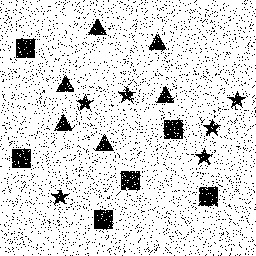
Squares: 6
Triangles: 6
Stars: 6
Total shapes: 18